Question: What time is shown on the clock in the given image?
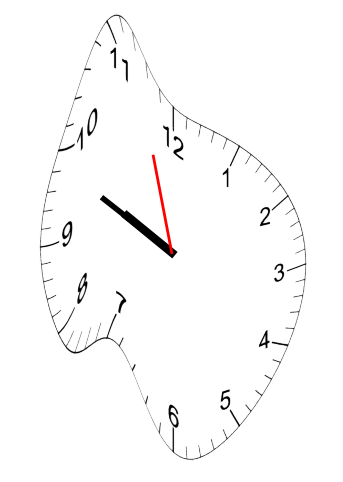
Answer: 09:48:57